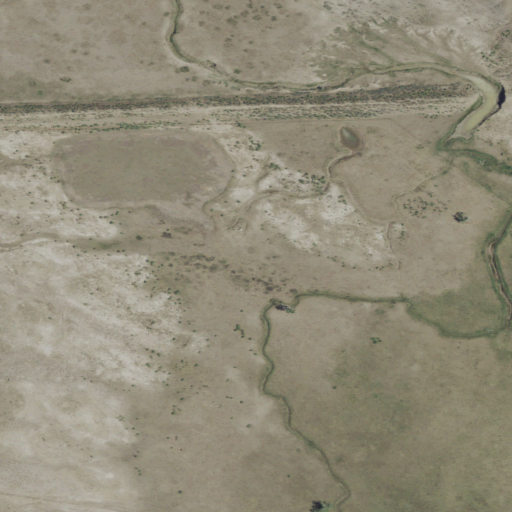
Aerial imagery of valley in Montana named White Rock Coulee containing grassland, shrub, herbaceous wetlands, and woody wetlands